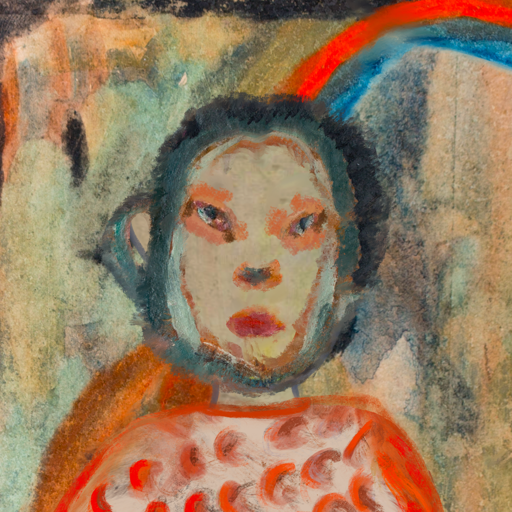
Background: Childish, Head And Neck Front: Hill_Girl, Face Front: Boggyland, Bust: Rupkatha, Hair Front: Boggyland, Head Accessory: Blank, Second Necklace: Blank, Necklace: Blank, Baby: Blank